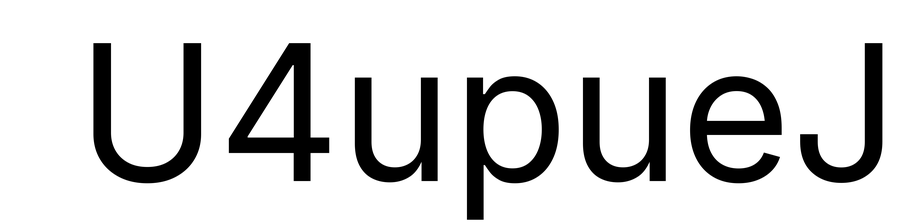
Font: Inter_Regular